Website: macys
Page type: delivery-shipping
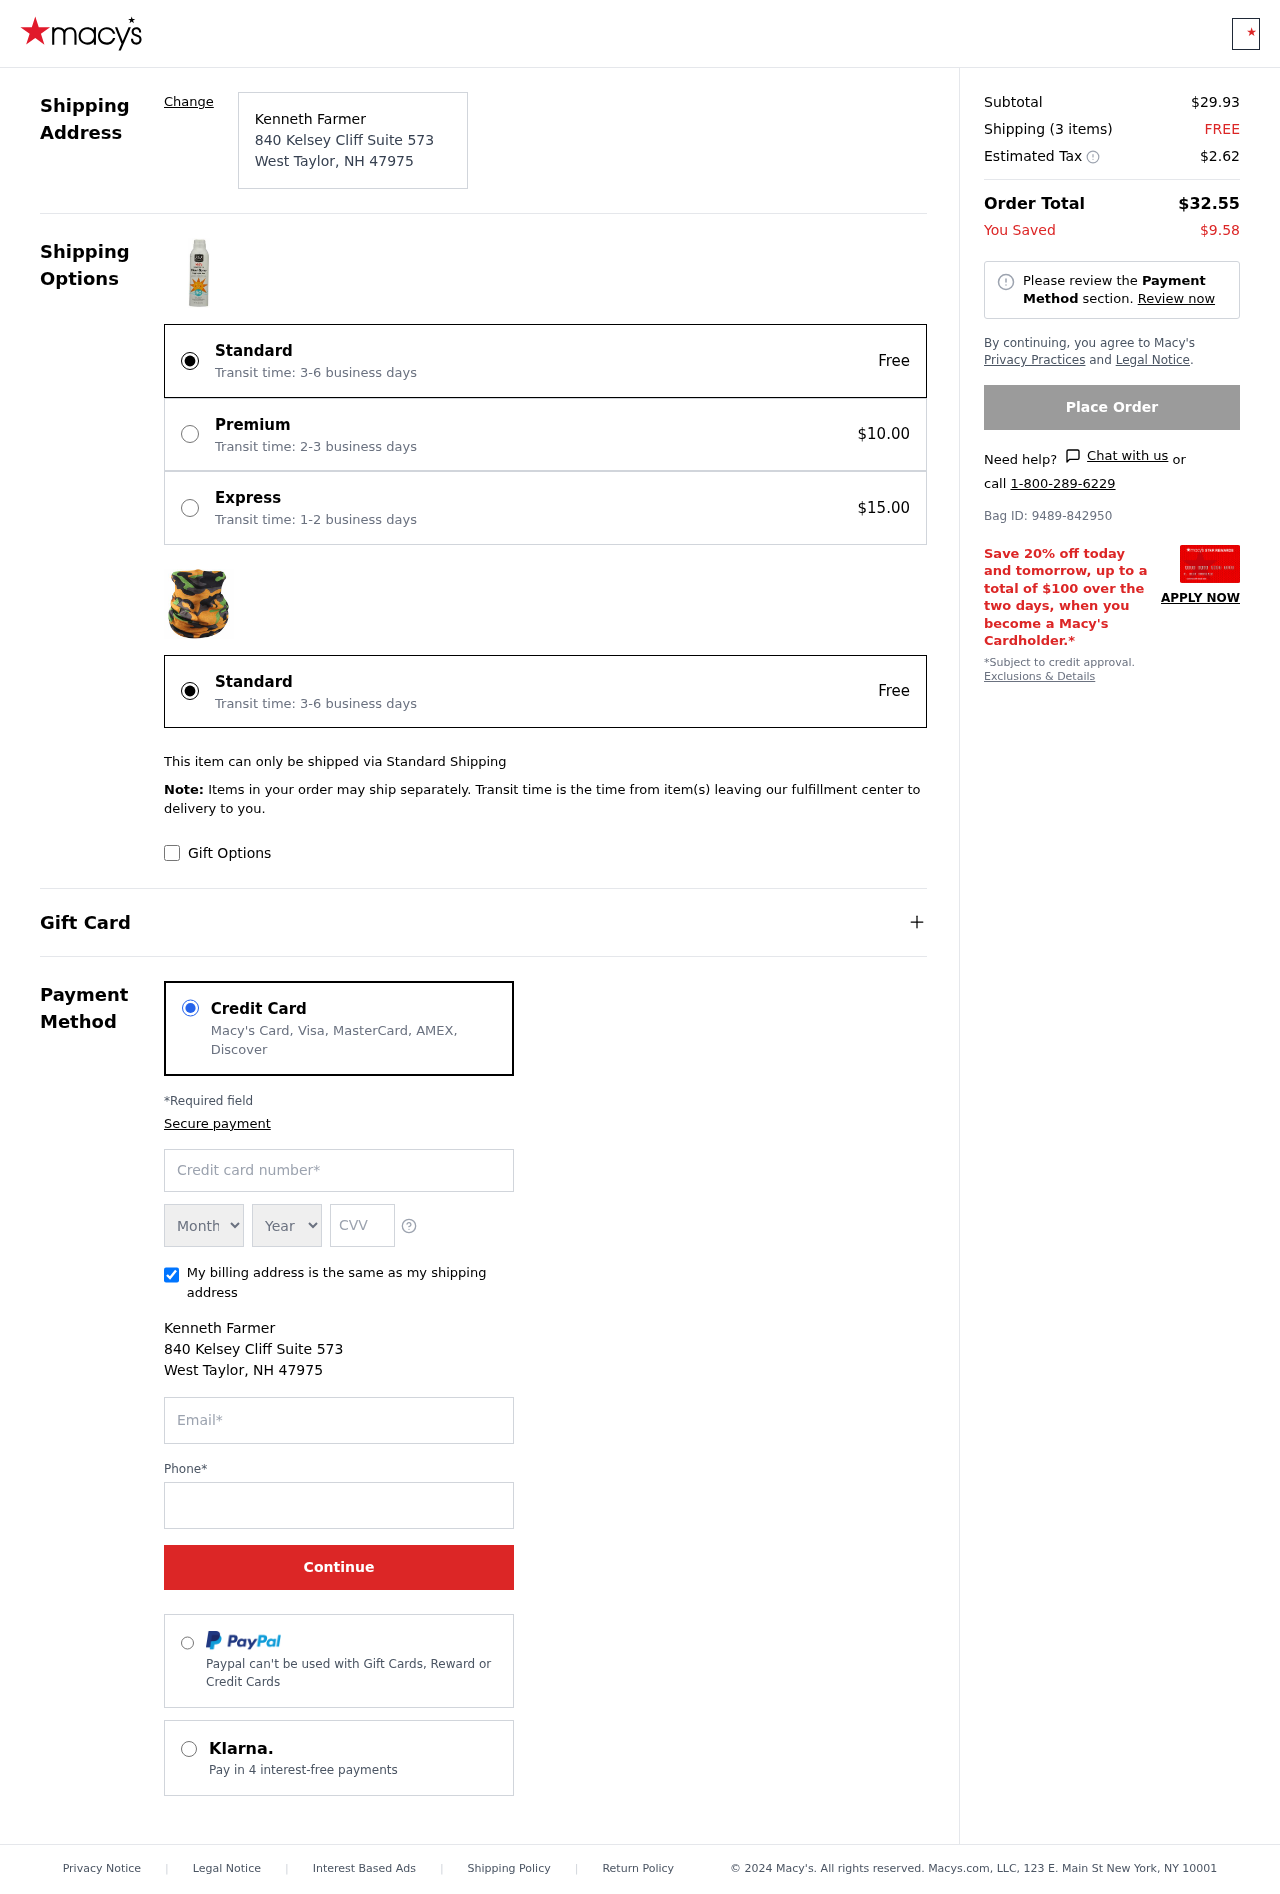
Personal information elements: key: PII_CARD_EXPIRY_MONTH
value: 02
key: PII_CARD_EXPIRY_YEAR
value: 29
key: PII_CITY
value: West Taylor
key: PII_CITY_STATE_ZIP
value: West Taylor, NH 47975
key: PII_FULLNAME
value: Kenneth Farmer
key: PII_POSTCODE
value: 47975
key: PII_STATE_ABBR
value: NH
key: PII_STREET
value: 840 Kelsey Cliff Suite 573
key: PII_CARD_NUMBER
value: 5365 9726 3475 5753
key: PII_CARD_CVV
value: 225
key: PII_EMAIL
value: kfarmer@yahoo.com
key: PII_PHONE
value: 7517460745
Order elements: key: ORDER_SUBTOTAL
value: $29.93
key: ORDER_NUM_ITEMS
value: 3
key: ORDER_SHIPPING_COST
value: FREE
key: ORDER_TAX
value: $2.62
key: ORDER_TOTAL
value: $32.55
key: ORDER_SAVINGS
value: $9.58
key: ORDER_BAG_ID
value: Bag ID: 9489-842950